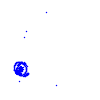
Particle: pion